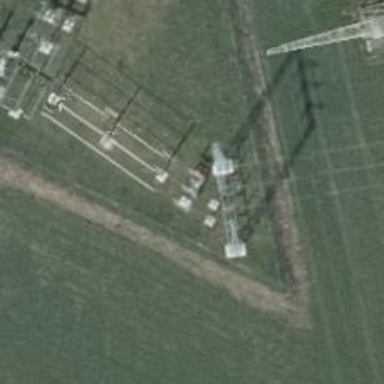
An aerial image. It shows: Switch for power supply.